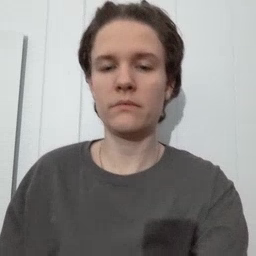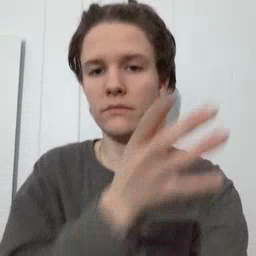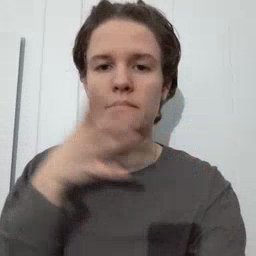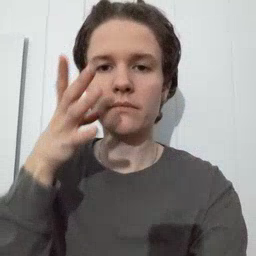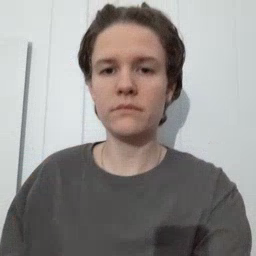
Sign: farm